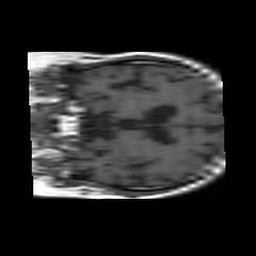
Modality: T1w
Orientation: coronal
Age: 85
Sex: male
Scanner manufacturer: philips
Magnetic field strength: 1.5 T
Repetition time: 0.5067 s
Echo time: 0.011 s